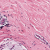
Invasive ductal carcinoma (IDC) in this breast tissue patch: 0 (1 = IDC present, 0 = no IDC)